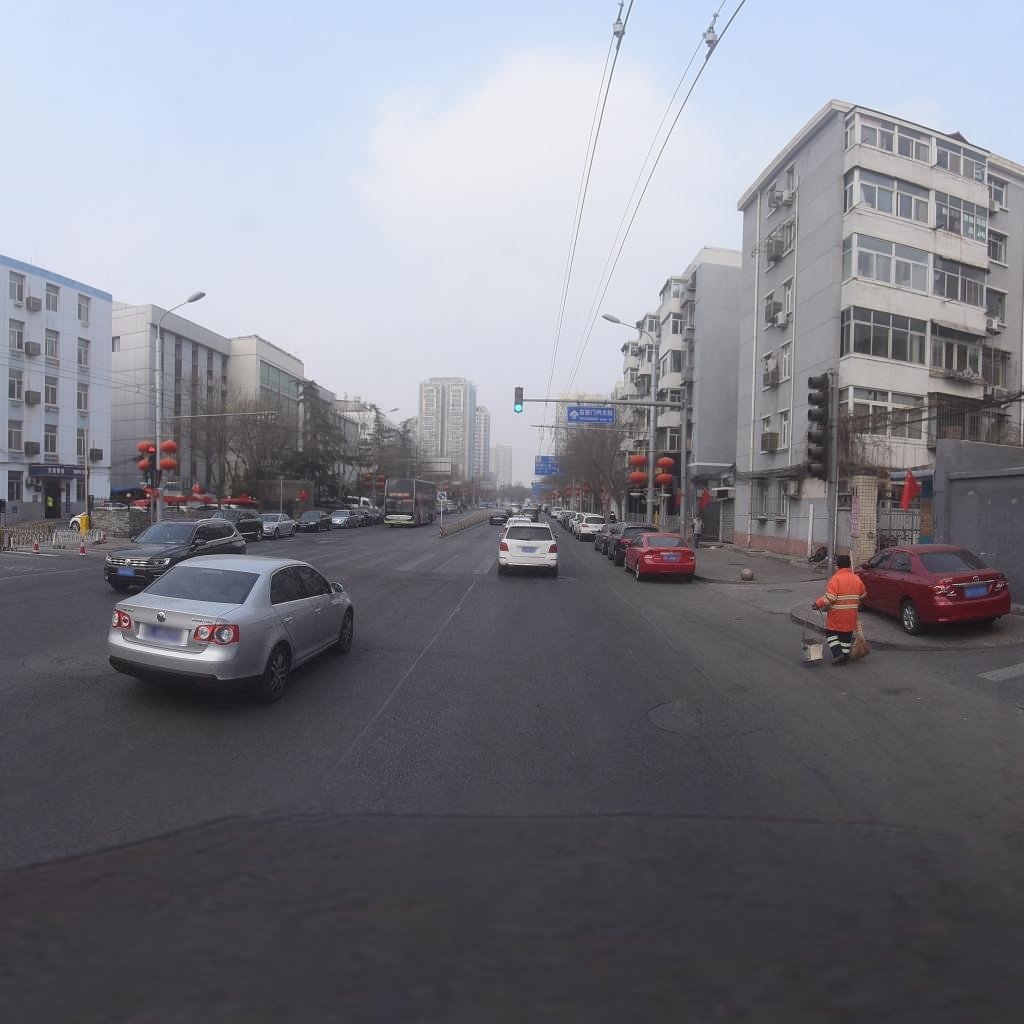
Region: Xicheng
Road damage annotations: longitudinal patch, manhole cover, manhole cover